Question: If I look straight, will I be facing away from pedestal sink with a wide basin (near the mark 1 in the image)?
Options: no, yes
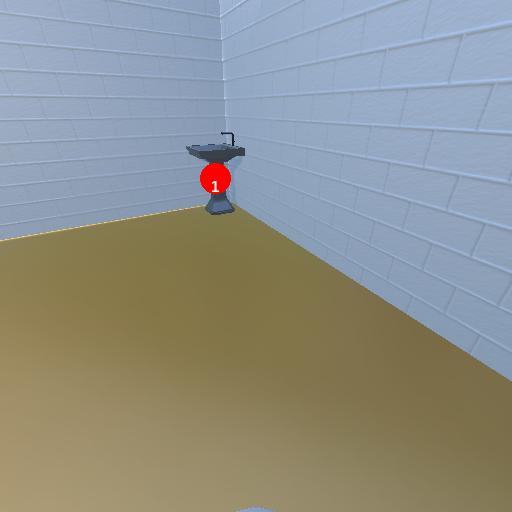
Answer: no